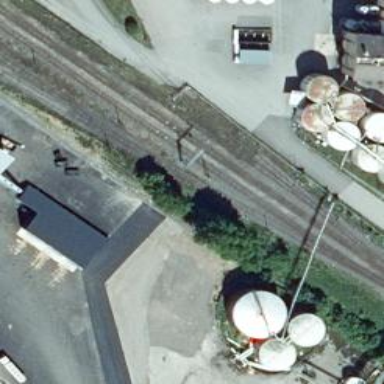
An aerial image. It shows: Railway signal.